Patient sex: M
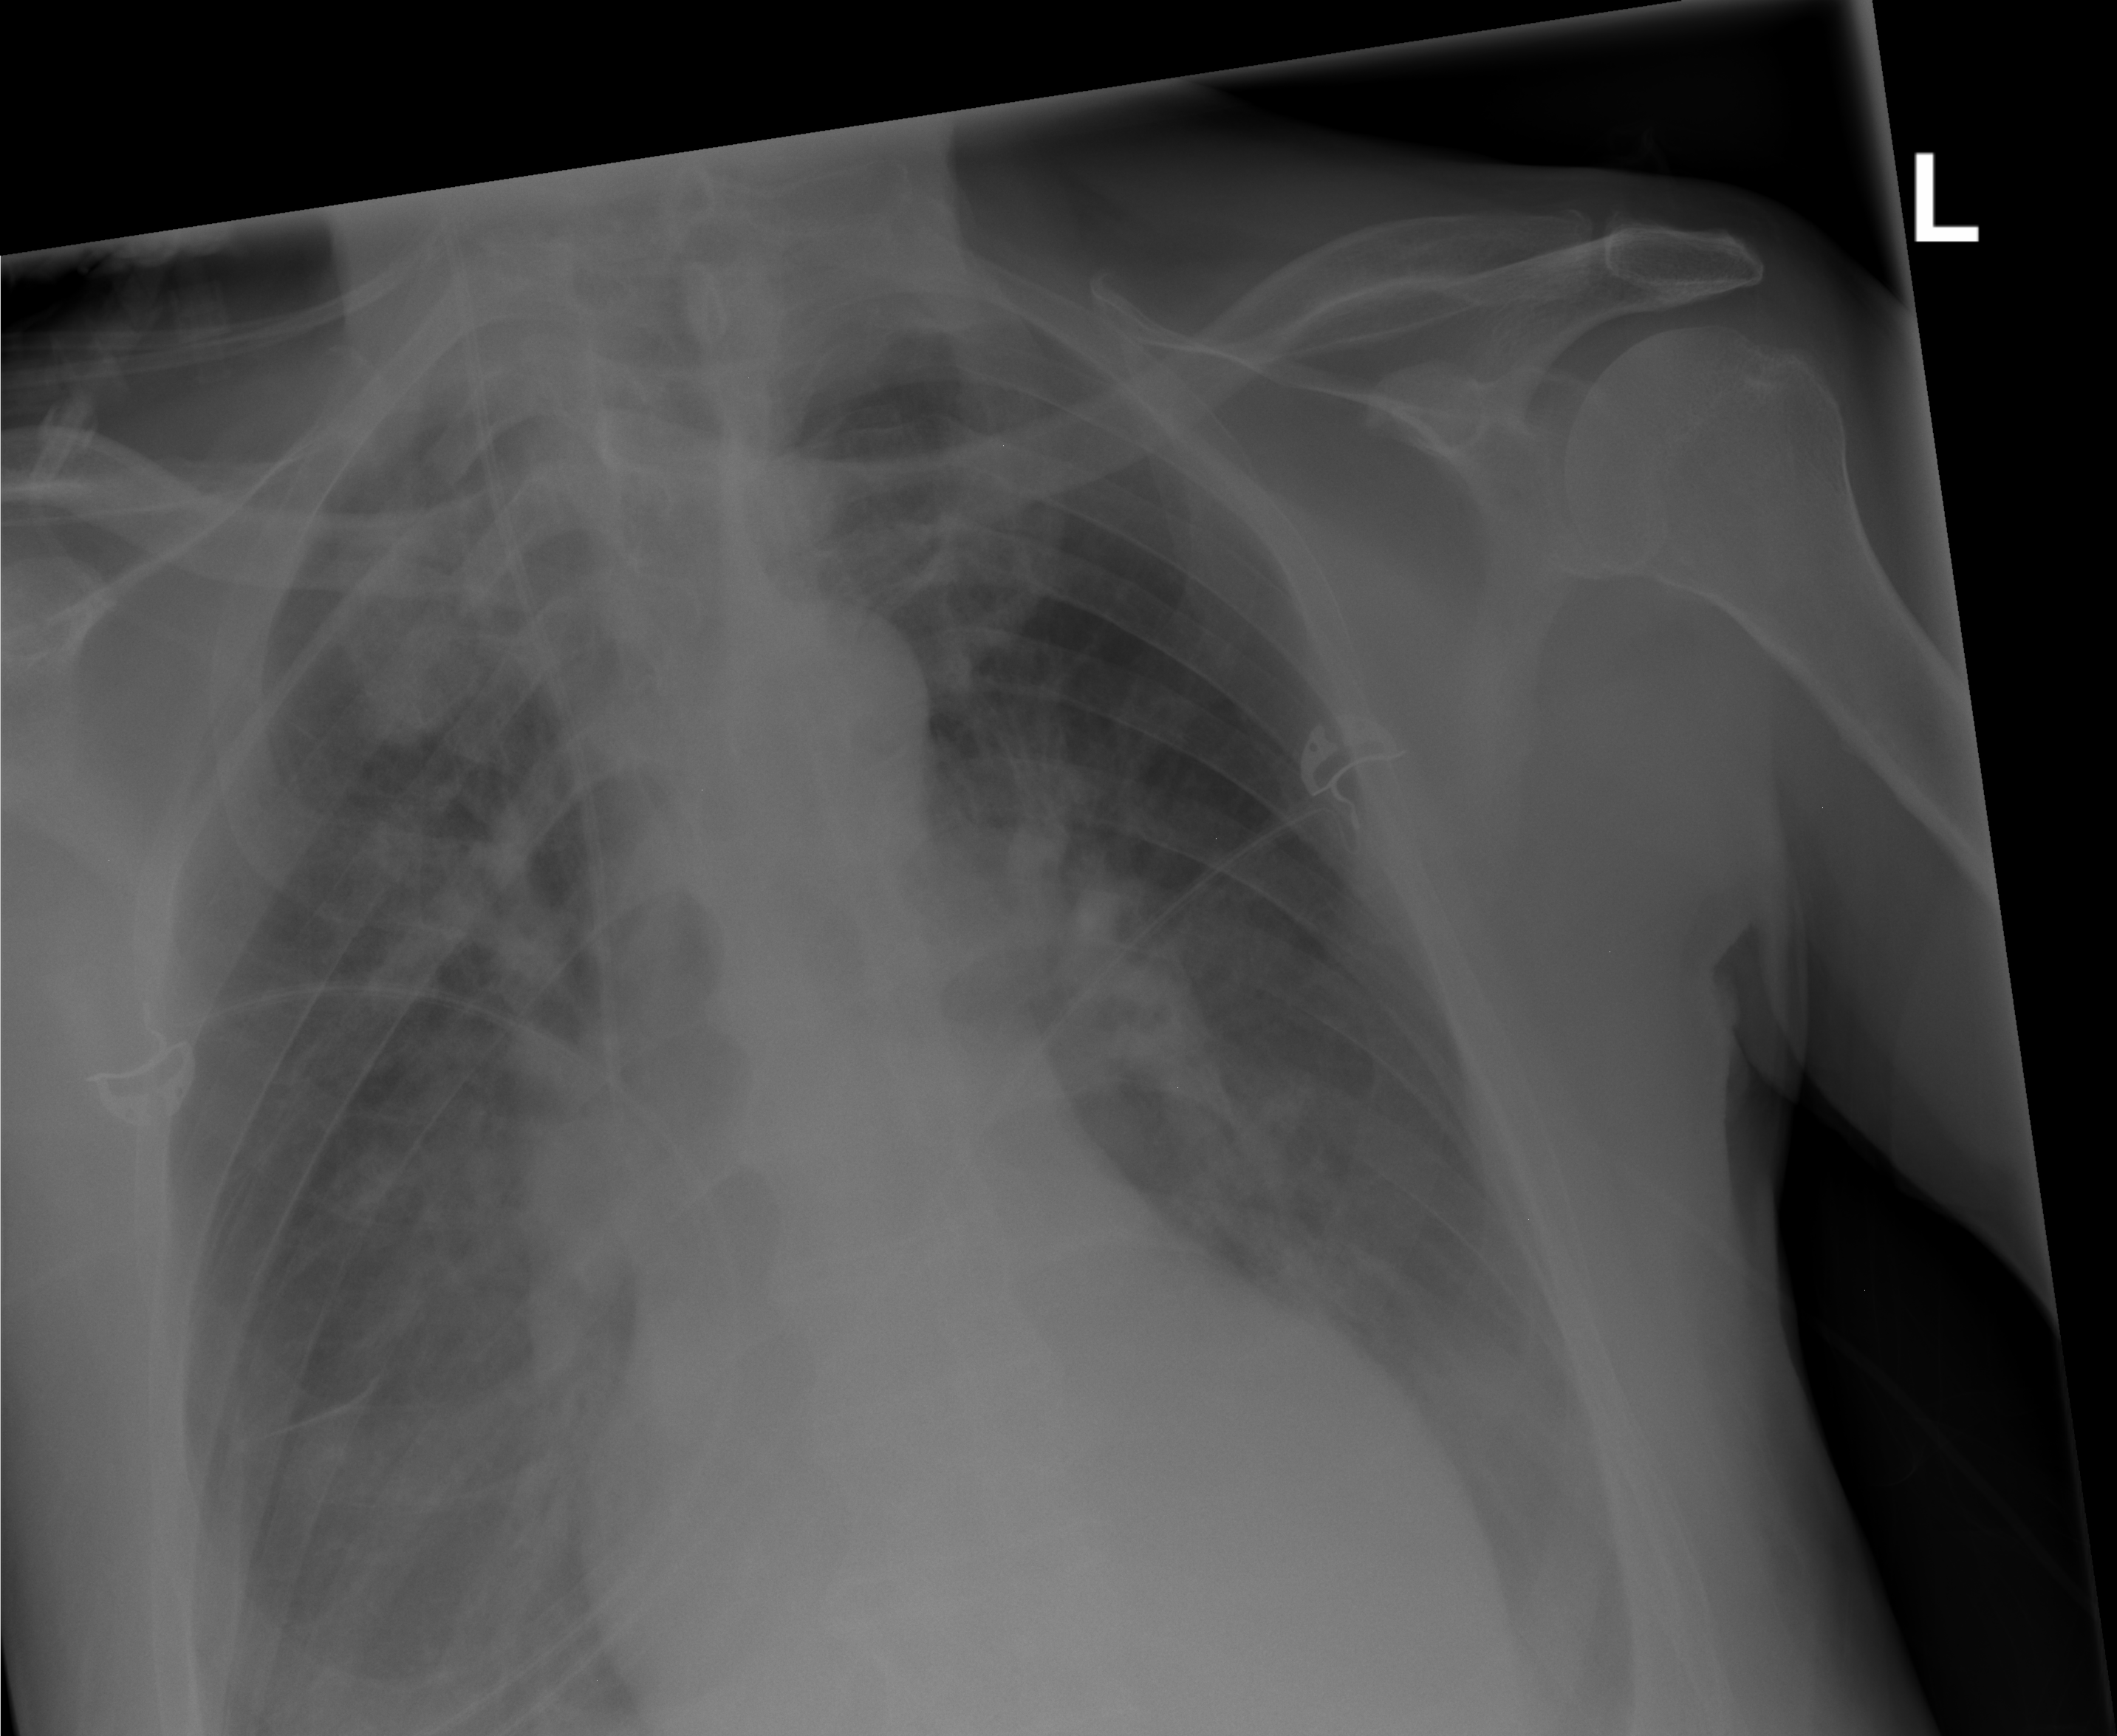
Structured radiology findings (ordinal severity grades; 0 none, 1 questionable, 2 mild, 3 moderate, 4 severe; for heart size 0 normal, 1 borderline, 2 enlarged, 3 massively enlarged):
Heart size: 0
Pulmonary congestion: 3
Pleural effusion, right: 0
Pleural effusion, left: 0
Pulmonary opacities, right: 0
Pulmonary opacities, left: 0
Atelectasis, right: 0
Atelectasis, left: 0